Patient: sex F, age 62
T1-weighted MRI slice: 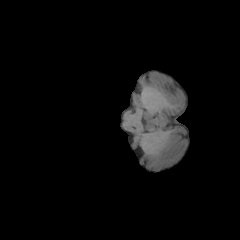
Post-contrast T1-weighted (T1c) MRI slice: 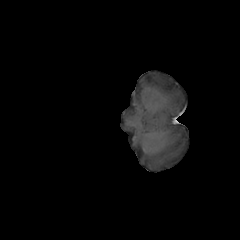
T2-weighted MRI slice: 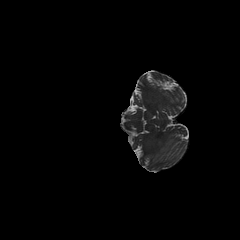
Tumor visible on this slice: no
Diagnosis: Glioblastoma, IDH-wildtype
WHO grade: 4